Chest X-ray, PA view. Patient: 21 years old, sex M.
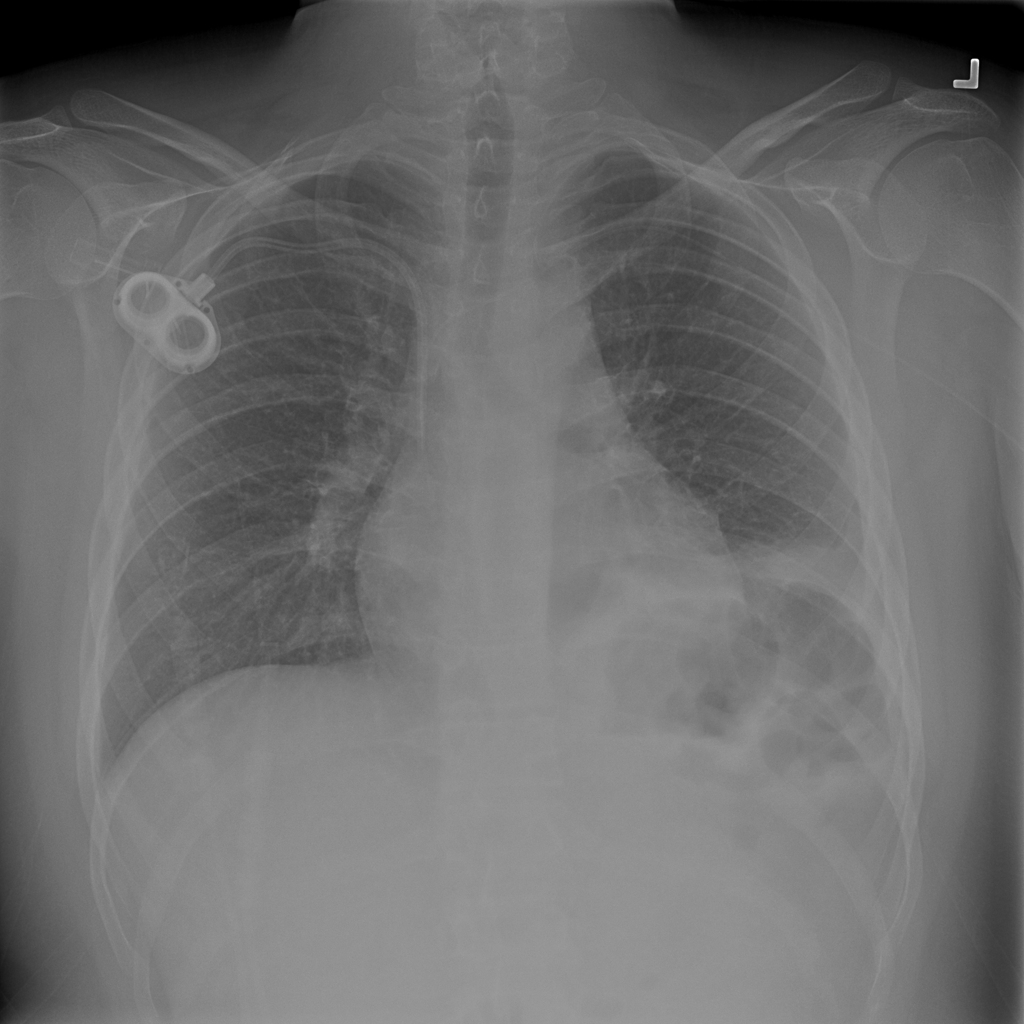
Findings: Effusion, Infiltration